Question: I'm making my first step in to creating Universal applications - does anyone know what the top bar control is in the Alarms and Clock app?
I noted that the middle section is a Pivot and it's switching between PivotItems - but when you change the top icons are highlighted based on the PivotItem

Is it just a Grid with different buttons that are highlighted depending on the SelectedIndex of the Pivot control? Or is it a specific control that hasn't been documented yet?
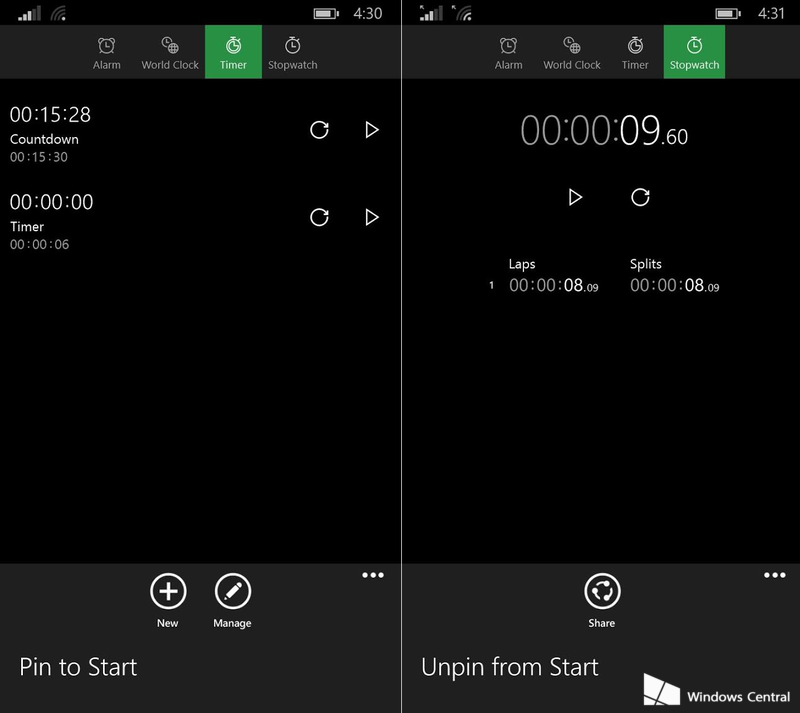
Answer: They're just using a pivot with a custom header template.
This should provide some insight:
<URL>